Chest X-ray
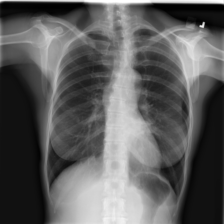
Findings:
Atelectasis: negative
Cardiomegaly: negative
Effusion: negative
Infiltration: negative
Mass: positive
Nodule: negative
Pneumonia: negative
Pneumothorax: negative
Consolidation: positive
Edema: negative
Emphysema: negative
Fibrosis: negative
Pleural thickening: negative
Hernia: negative